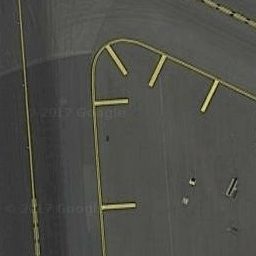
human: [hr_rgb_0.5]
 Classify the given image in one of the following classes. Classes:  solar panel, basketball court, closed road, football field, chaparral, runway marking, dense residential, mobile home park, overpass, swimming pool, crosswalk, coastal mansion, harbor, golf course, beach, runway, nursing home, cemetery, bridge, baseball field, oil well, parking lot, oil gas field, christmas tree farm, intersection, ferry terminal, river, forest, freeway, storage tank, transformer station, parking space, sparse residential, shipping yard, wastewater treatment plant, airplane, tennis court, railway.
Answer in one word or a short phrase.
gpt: runway marking